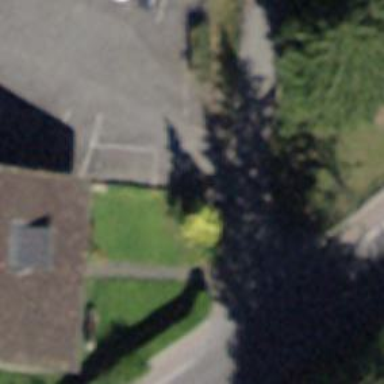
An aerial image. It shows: Living street.